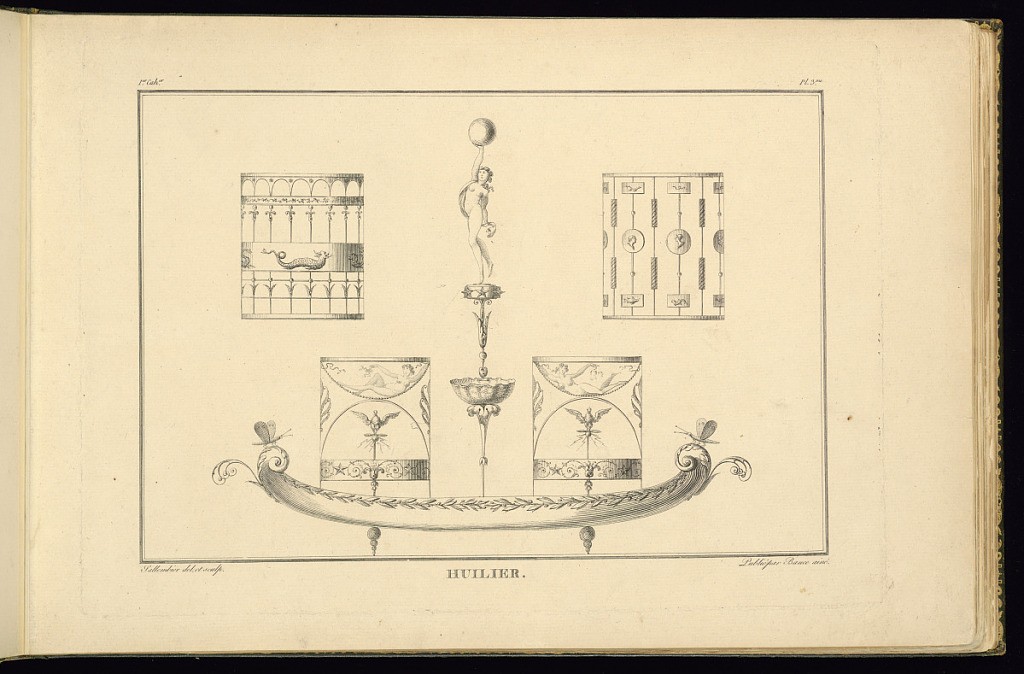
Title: HUILIER
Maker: Henri Sallembier, French, ca. 1753 - 1820
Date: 1805
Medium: Etching on paper
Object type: Print
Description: Design for a cruet stand with four cruets for holding condiments with Empire style motifs. The designs feature female figures, insects, shells, roundel profile portraits, fish, sea creatures, stars, foliate scrolls, and leaf motifs. The plate is titled, signed, and numbered.